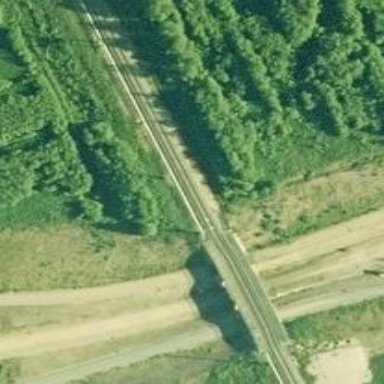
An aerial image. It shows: Bridge with electrified continuous railway track and contact line.